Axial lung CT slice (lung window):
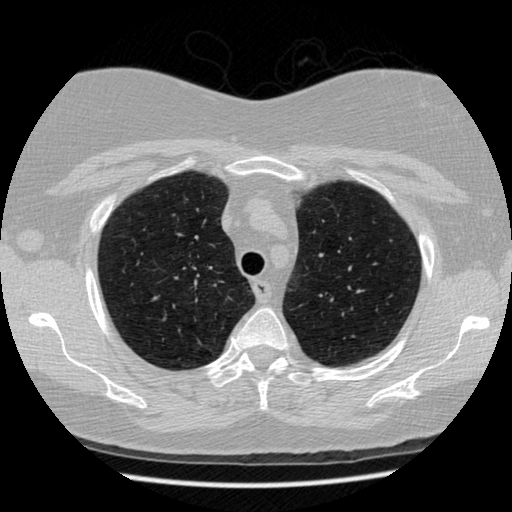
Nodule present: no